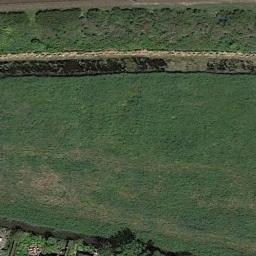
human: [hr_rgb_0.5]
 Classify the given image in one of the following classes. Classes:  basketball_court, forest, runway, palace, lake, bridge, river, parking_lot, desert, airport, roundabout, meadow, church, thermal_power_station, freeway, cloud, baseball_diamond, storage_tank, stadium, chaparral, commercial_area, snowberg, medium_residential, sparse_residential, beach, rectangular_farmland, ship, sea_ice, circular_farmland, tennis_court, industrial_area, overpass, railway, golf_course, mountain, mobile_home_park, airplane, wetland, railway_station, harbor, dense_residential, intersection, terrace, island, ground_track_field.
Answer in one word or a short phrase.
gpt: meadow